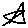
Label: star